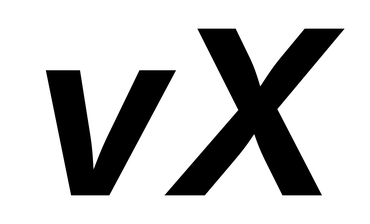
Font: Inter-Italic_Bold_Italic